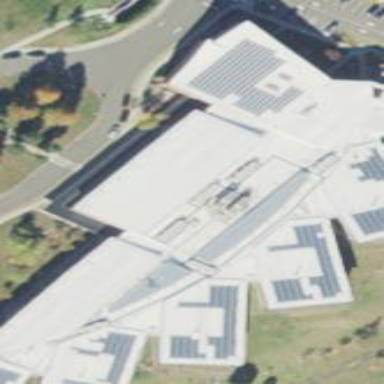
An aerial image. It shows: School building.